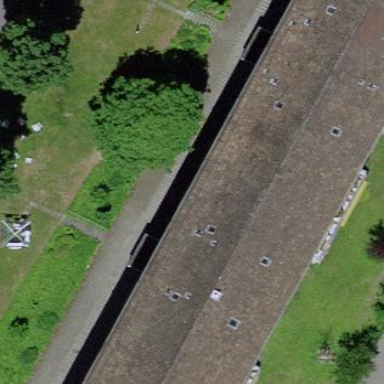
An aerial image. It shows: Hipped roof apartment building.